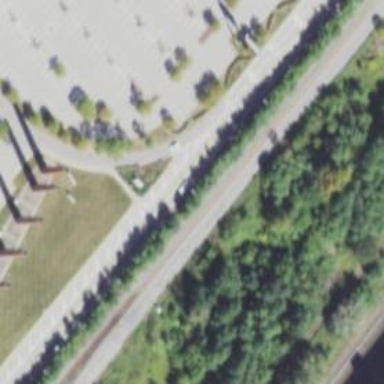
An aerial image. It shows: Tertiary road with sidewalk on the left.